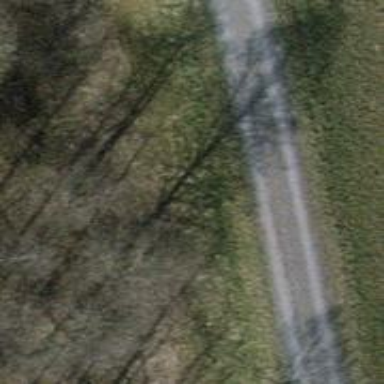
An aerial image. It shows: Track with fine gravel surface. The track type is grade 2.